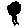
Label: tree